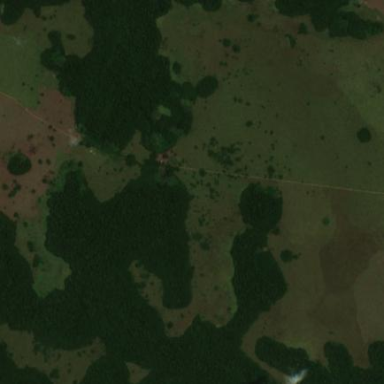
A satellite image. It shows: Savanna grassland.